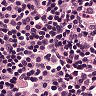
Metastatic tissue present: no